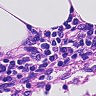
Metastatic tissue present: no